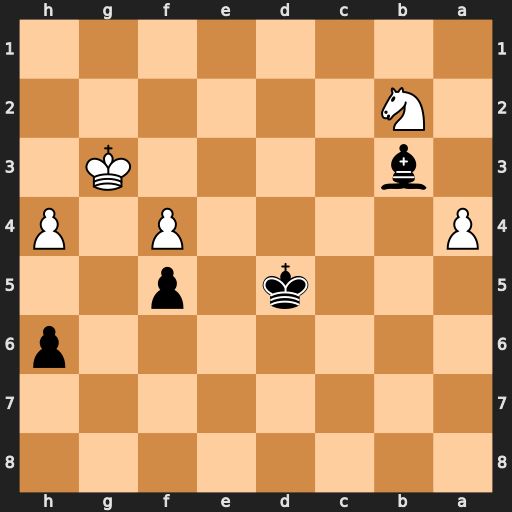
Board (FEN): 8/8/7p/3k1p2/P4P1P/1b4K1/1N6/8
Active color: b
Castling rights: -
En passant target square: -
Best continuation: Kd4 Kf3 Kc3